Question: Some of my texts are being displayed weird and I need to replace some chars on it. However I am having trouble with a specific char, the following one (javascript code, to show the difference between chars):
'''
<script>
alert('-'.charCodeAt(0) + ':' + '-'.charCodeAt(0));
</script>
'''
In MySQL I tried to apply the following query:
'''
UPDATE translation SET columnx = REPLACE(columnx, '-', '-');
'''
But it affects 0 rows. Therefore the question is, what is the right query to replace these weird chars to the correct one?
The weird char is displayed like this (the square):

In the JSON, it is encoded as '-' instead of '-'
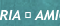
Answer: This looks like not charset but collation related. A collation defines how MySQL treats chars "almost equal" when it comes to sorting or comparation.
For example the iso-8859-15 default collation will treat 'u = u'
What you can do is to treat your field like a bin collation.
A binary collation does not treat similar characters equal.
Select your correct binary collation
'''
SELECT CHARACTER_SET_NAME, COLLATION_NAME FROM information_schema.COLLATIONS WHERE COLLATION_NAME LIKE '%bin%';
'''
Then execute your update like this:
'''
UPDATE TABLE SET columnx = REPLACE( columnx COLLATE latin1_bin, '-', '-' );
'''
REPLACE compares are always done using a binary collation
If you still get 0 rows updated you probably don't replace the correct character.
Convert a string containing the character to hex and post the hex value so we can find out which char we are talking about
e.g.
'''
SELECT HEX( columnx ) LIMIT 1;
'''
Just seen, you actually said you get '-' which is a control character called <URL>.. what ever program this character creates.. in hex this is '0xC2 0x96'.
In your example query you are replacing a characer called <URL>
It's hard to replace a control character by just pasting it, conversions might break it up. Instead you can use <URL> to tell MySQL which character you mean
'''
UPDATE TABLE SET columnx = REPLACE( columnx UNHEX( 'C296' ), '-' );
'''
or to make this more clear (or even more confusing :)), this passes the "normal" hypen as hex value as well
'''
UPDATE TABLE SET columnx = REPLACE( columnx UNHEX( 'C296' ), UNHEX( '2D' ) );
'''